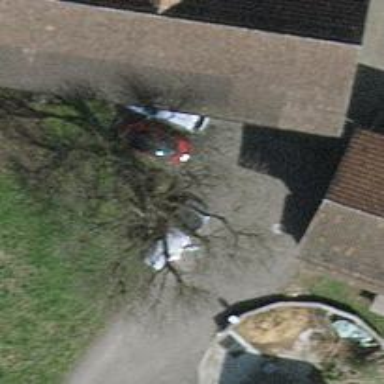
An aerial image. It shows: Urban tree adds touch of nature to the surroundings.